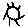
Label: sun